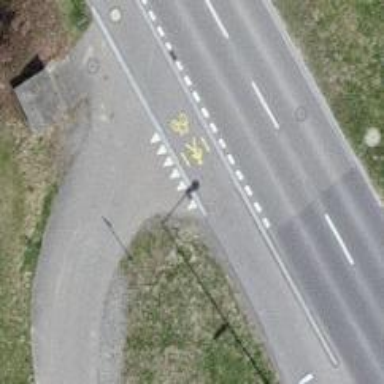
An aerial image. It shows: Road with "give way" sign.